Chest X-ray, PA view. Patient: 65 years old, sex M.
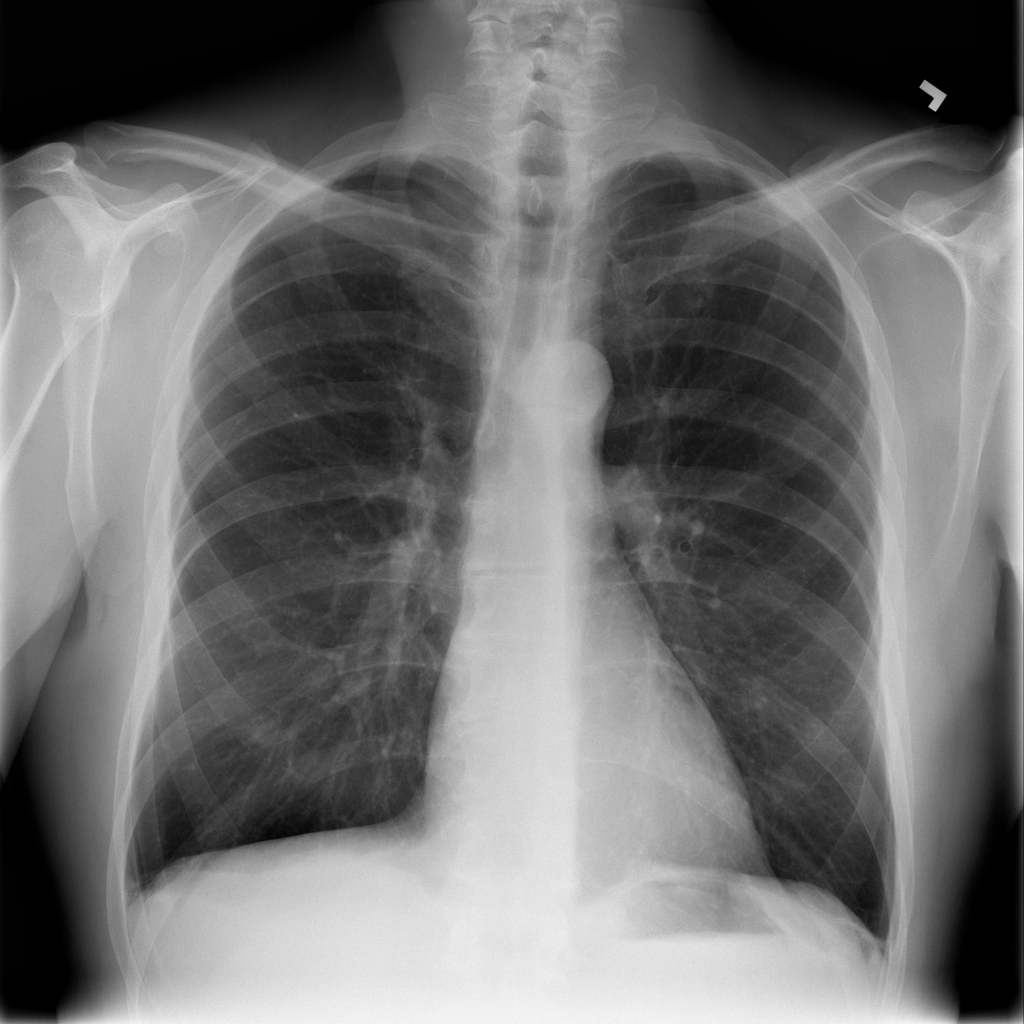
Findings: Emphysema